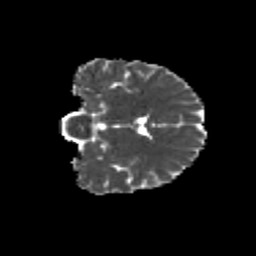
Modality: MD
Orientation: coronal
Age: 14
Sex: female
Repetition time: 9.512 s
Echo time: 0.089 s